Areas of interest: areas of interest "School"
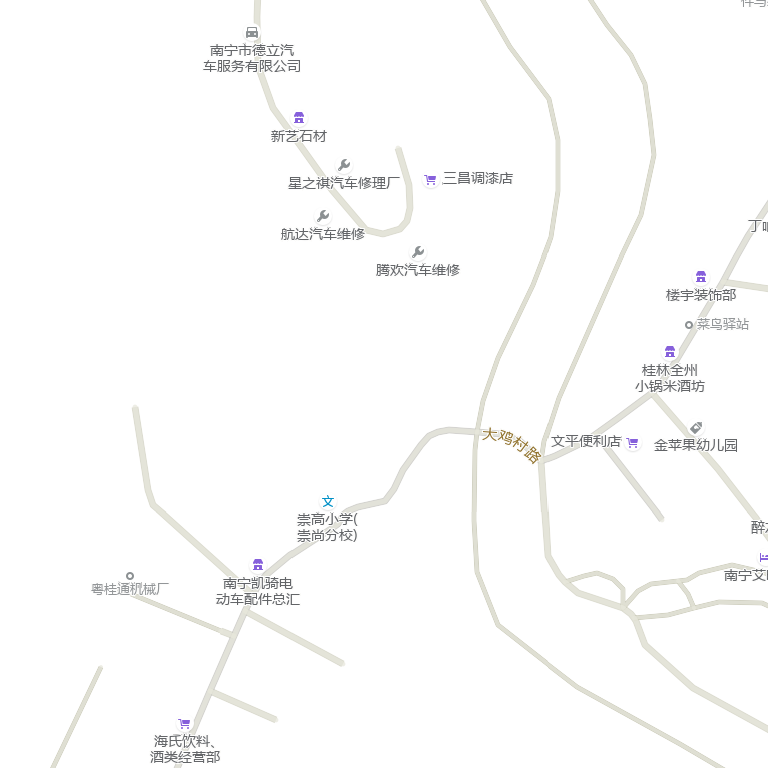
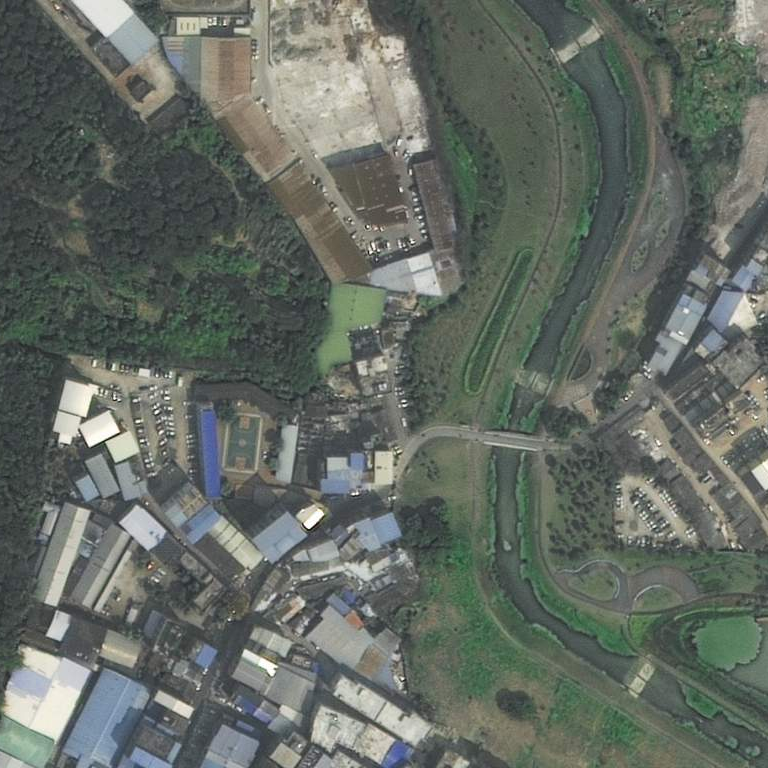